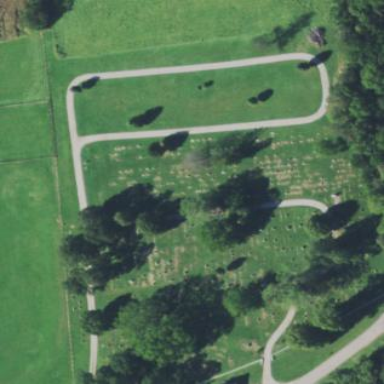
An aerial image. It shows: Cemetery.